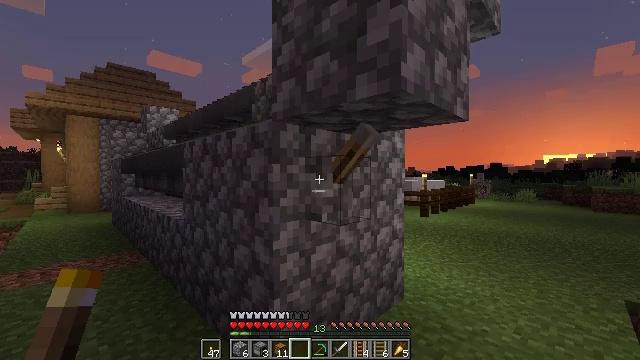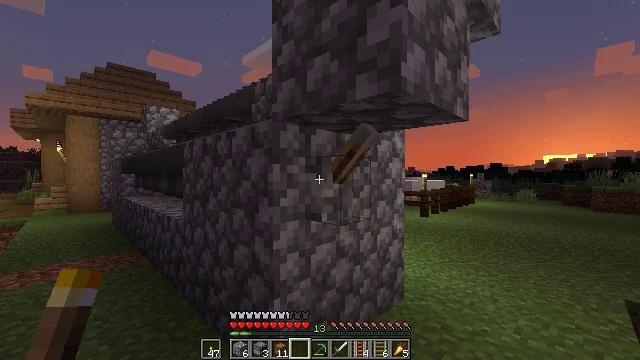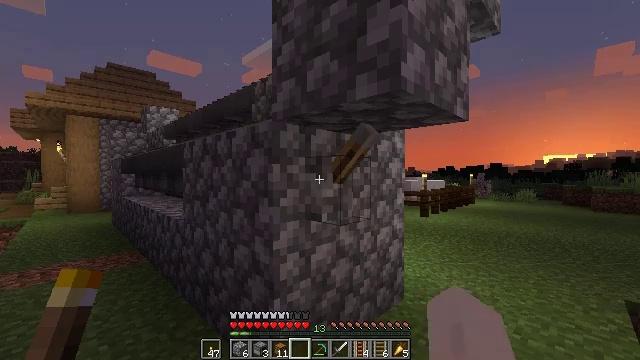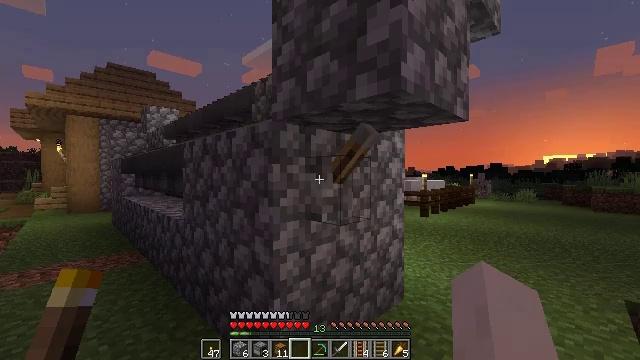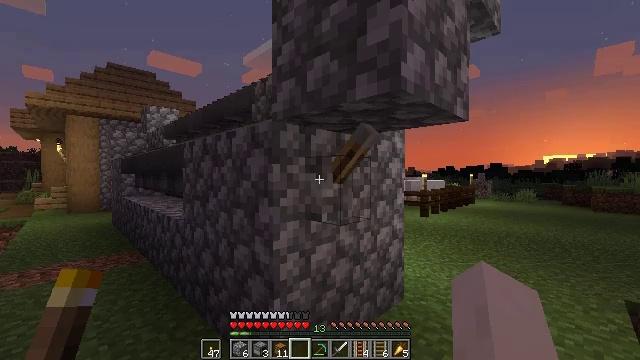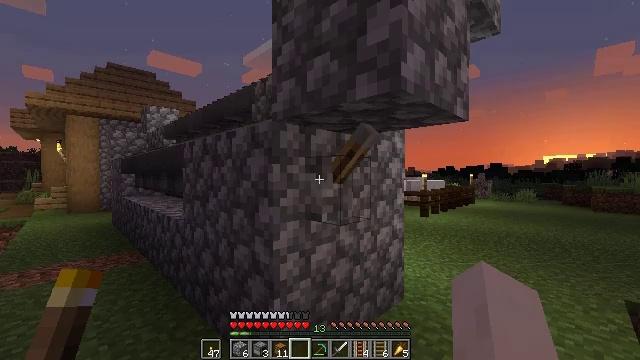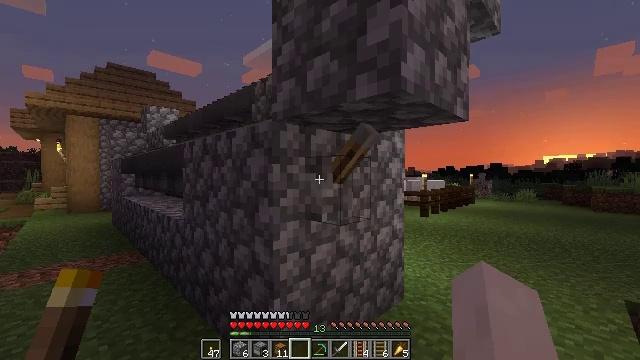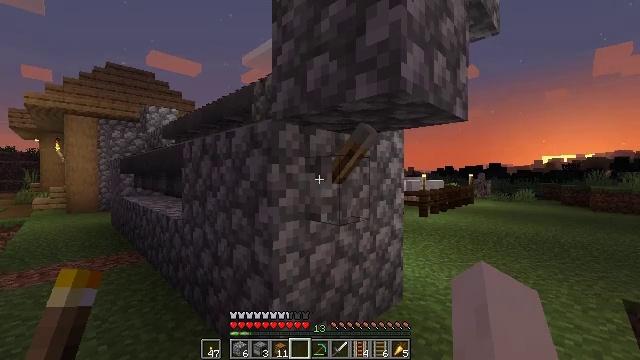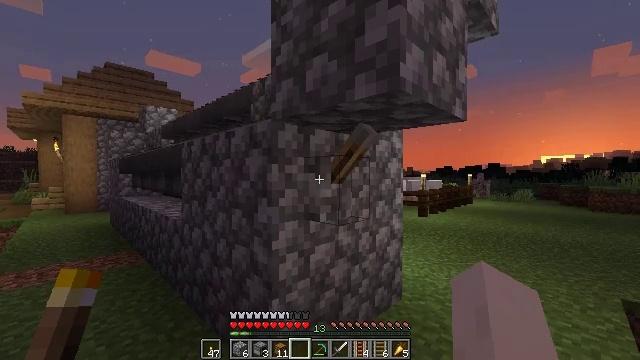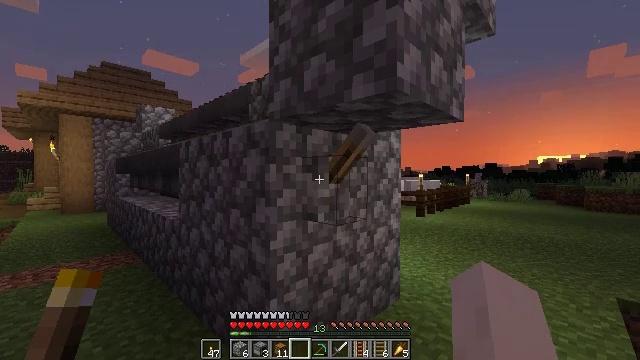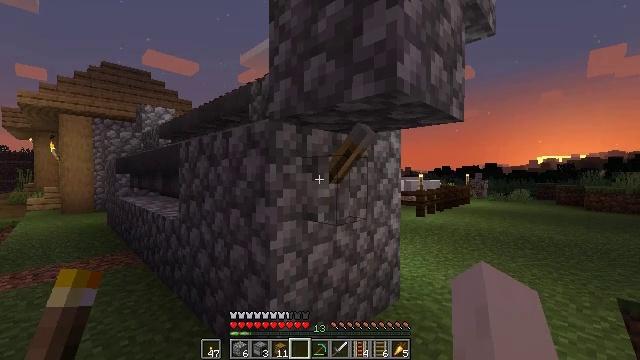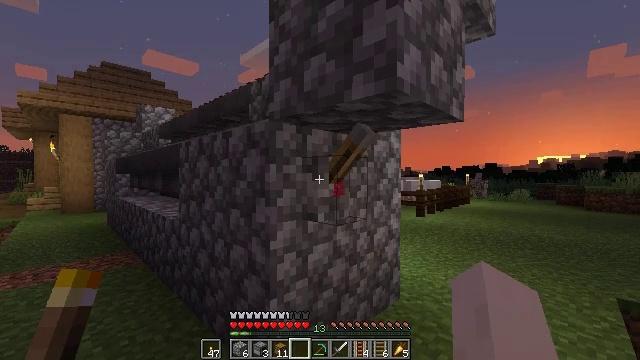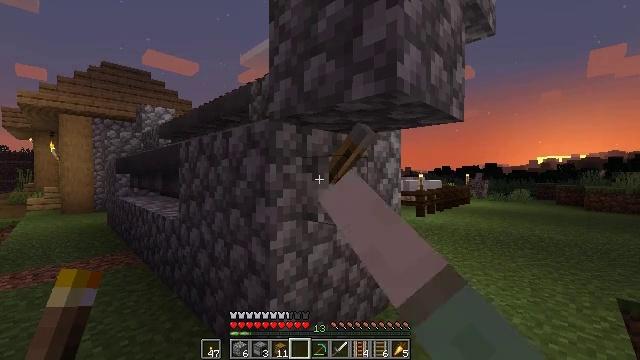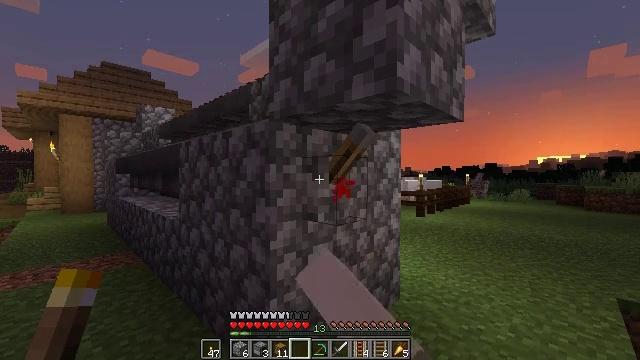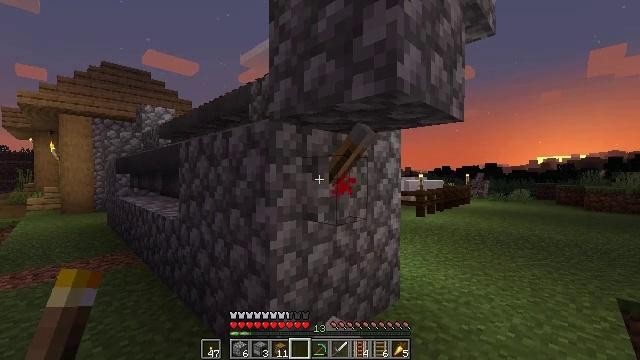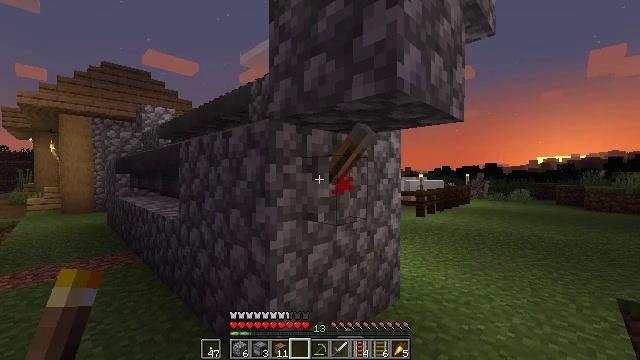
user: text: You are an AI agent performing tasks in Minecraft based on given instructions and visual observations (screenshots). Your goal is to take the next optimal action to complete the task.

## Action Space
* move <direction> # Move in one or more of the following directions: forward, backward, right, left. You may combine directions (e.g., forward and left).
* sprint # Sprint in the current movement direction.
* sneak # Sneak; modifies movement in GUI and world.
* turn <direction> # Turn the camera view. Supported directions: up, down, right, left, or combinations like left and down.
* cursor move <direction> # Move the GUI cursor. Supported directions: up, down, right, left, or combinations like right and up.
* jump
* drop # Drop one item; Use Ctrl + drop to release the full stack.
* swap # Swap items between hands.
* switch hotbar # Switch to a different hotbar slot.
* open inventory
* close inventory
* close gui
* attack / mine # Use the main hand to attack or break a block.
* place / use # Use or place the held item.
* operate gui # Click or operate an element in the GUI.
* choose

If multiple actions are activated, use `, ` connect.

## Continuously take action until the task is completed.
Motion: motion action
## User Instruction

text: Make a lever in the crafting table.
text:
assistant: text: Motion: no_op
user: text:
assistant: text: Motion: no_op
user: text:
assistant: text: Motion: no_op
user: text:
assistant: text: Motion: no_op
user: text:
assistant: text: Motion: no_op
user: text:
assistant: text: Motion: no_op
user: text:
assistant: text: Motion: no_op
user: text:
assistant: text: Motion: no_op
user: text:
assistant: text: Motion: no_op
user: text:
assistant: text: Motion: no_op
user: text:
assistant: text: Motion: use / place
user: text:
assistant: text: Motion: use / place
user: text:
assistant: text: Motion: use / place
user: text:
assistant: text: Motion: no_op
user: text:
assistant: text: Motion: no_op
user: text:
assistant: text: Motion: no_op
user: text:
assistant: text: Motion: no_op
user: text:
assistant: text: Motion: no_op
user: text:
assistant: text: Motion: no_op
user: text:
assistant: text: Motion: no_op
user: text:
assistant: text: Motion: no_op
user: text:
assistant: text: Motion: no_op
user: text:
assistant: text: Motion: no_op
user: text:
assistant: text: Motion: no_op
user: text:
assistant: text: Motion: move left
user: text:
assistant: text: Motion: move forward and move left
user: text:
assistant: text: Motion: move forward and move left
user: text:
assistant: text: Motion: move forward and move left
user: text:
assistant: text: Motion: move forward and move left
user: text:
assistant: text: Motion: move forward and move left